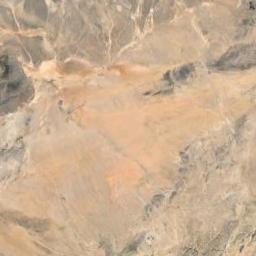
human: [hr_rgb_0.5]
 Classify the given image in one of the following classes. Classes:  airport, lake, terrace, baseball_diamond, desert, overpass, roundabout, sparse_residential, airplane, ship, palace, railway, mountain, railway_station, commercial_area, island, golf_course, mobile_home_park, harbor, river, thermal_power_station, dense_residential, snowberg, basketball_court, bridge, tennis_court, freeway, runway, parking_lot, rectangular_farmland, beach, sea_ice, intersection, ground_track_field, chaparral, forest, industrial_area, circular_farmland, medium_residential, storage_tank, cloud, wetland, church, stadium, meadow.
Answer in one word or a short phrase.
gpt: desert